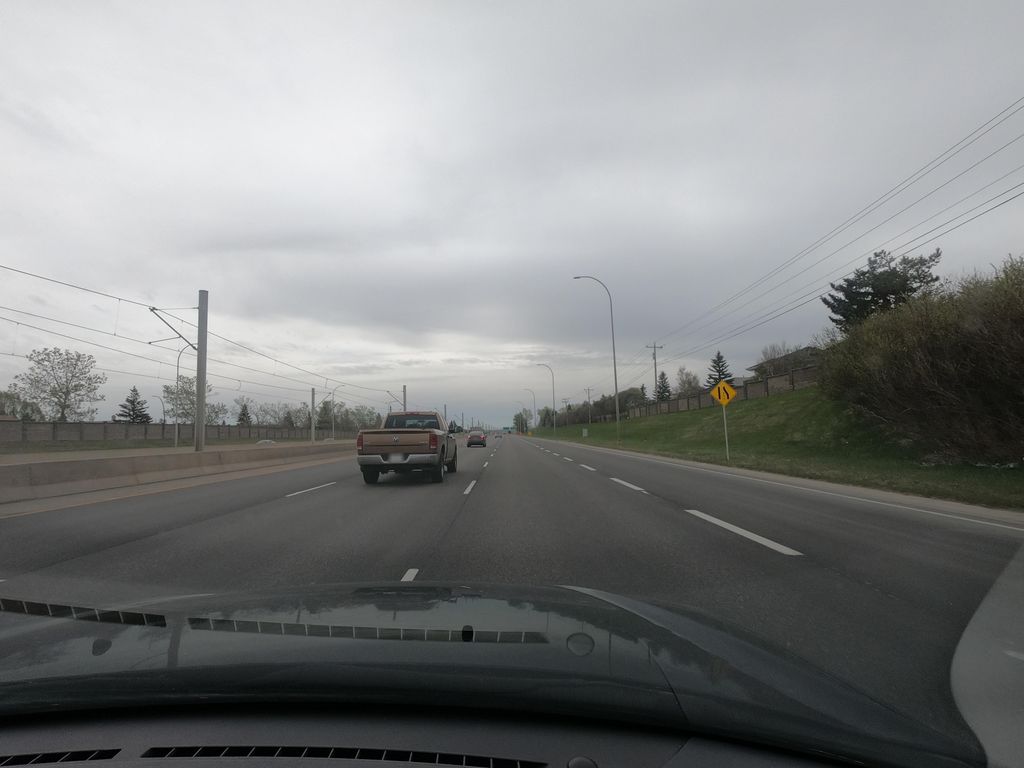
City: calgary